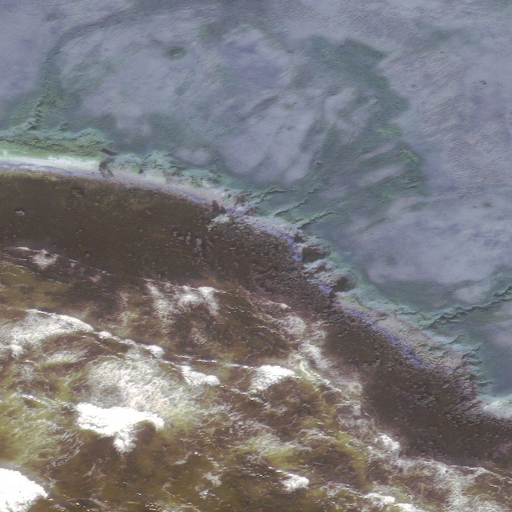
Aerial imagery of cape in Alaska named Ayugadak Point containing only unknown